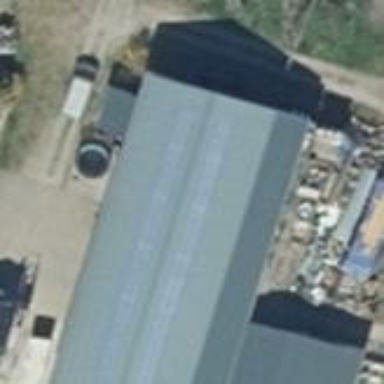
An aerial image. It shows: Building with gabled roof oriented along its length.